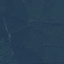
Land use / land cover class: Forest